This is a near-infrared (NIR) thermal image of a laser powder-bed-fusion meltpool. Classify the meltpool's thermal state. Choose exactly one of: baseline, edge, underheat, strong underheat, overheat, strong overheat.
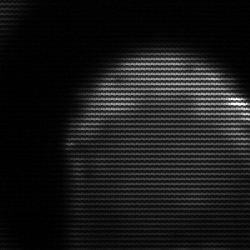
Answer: edge